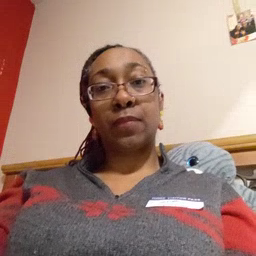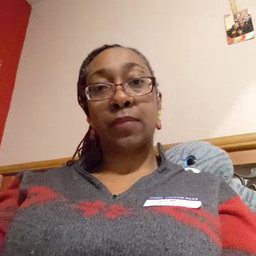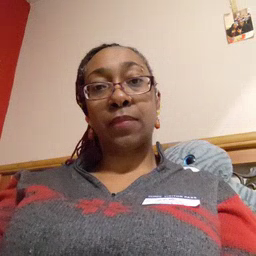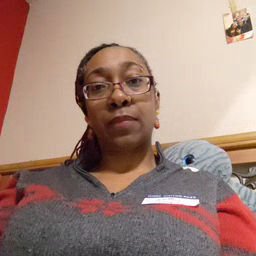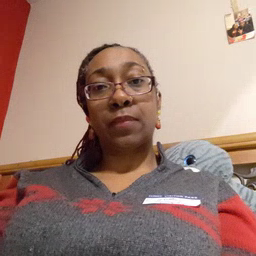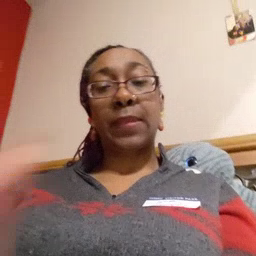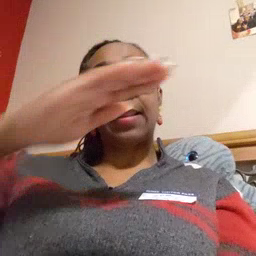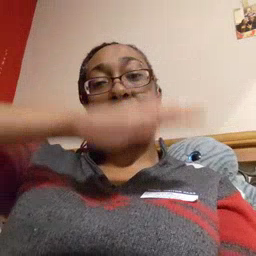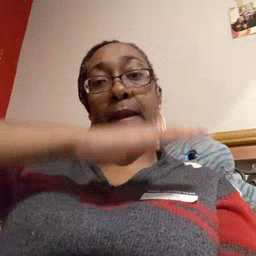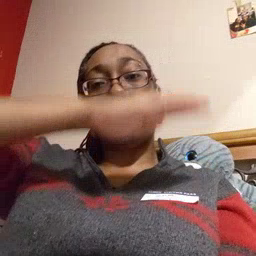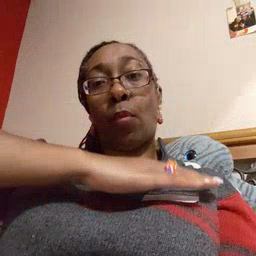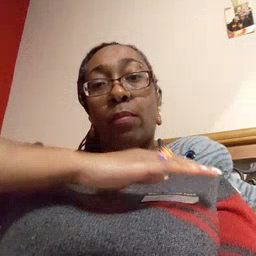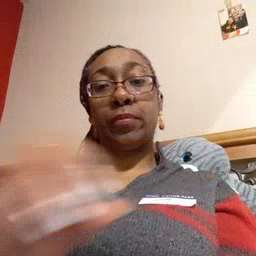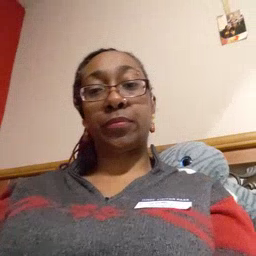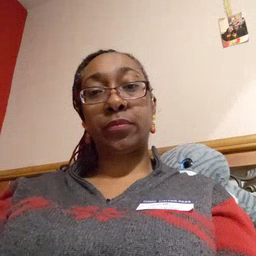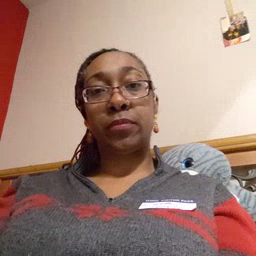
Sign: table